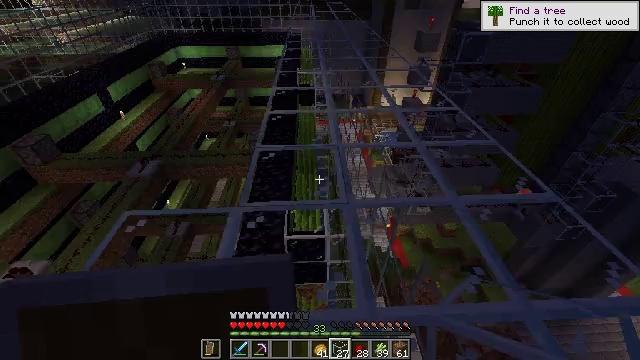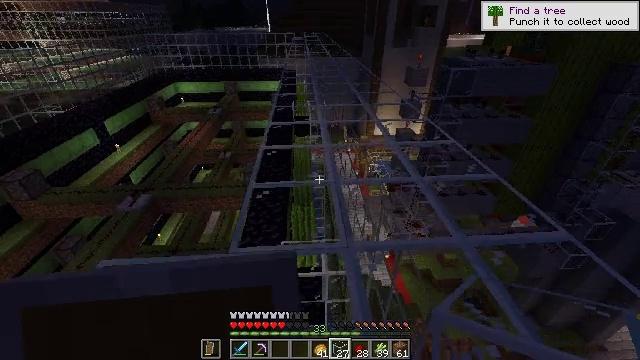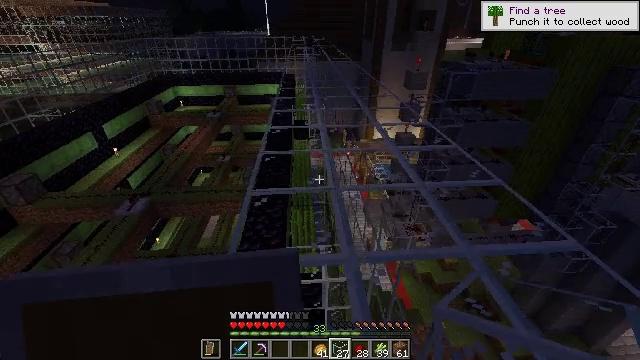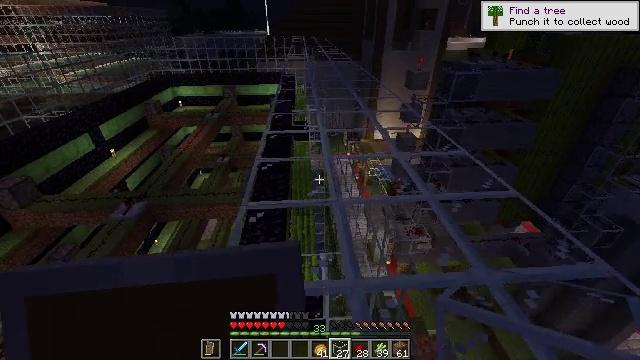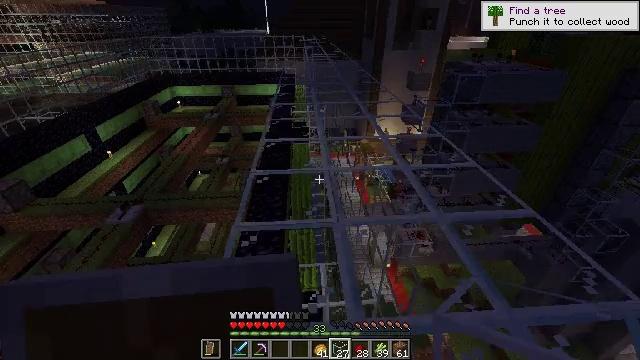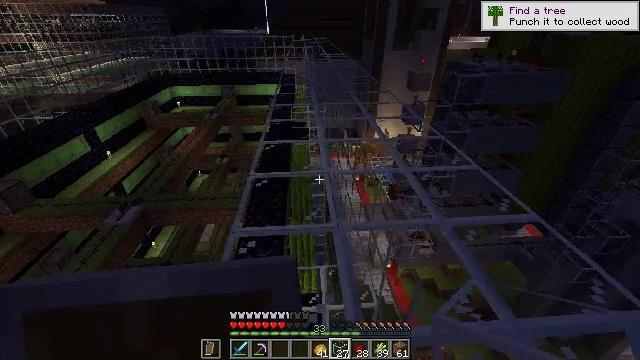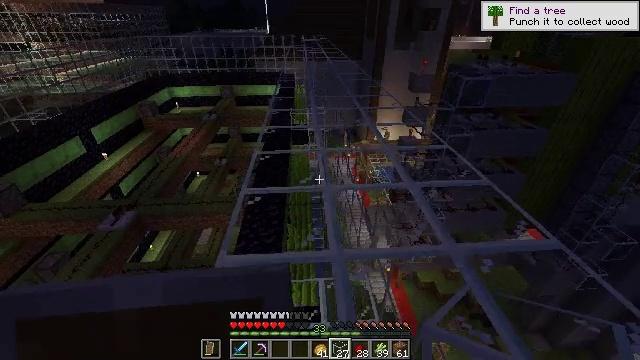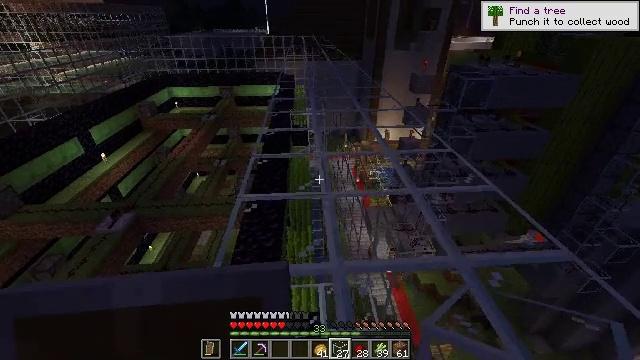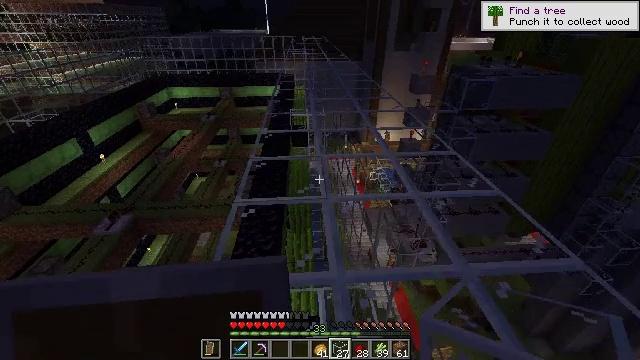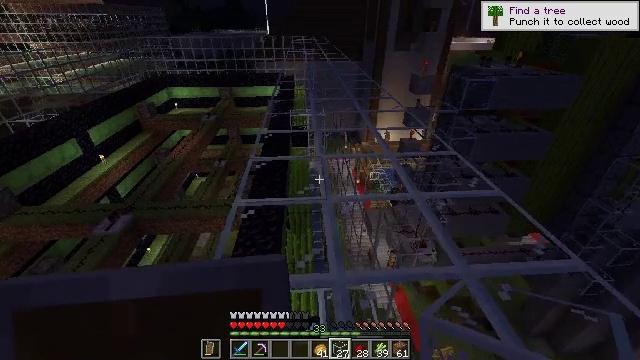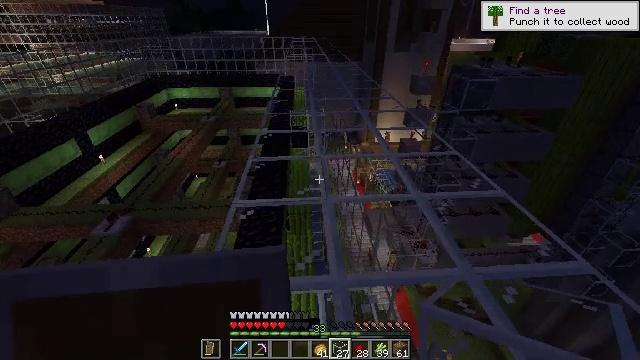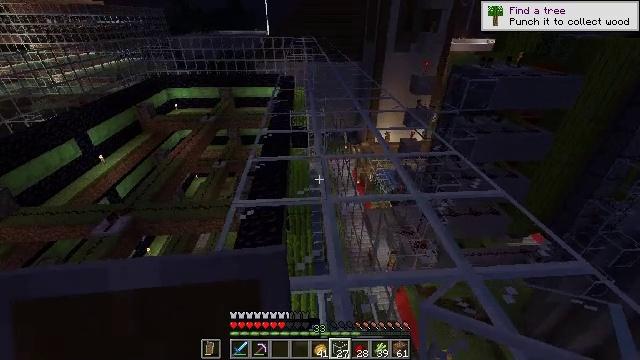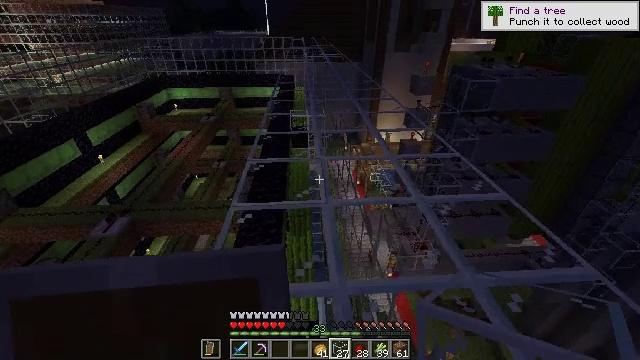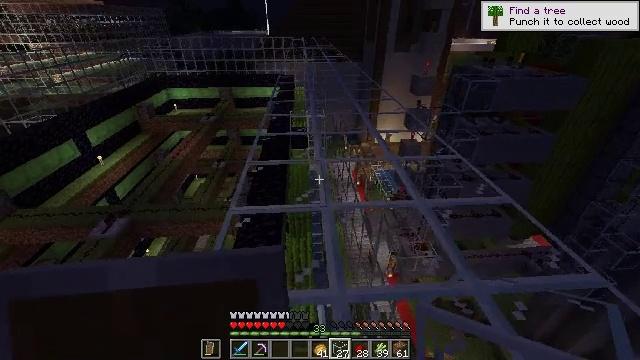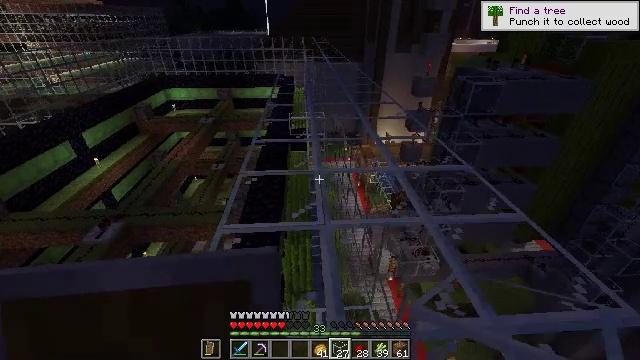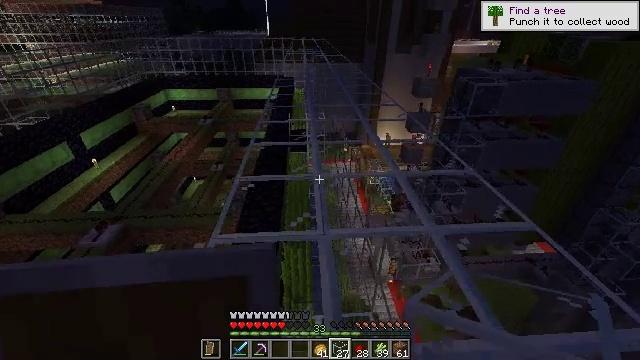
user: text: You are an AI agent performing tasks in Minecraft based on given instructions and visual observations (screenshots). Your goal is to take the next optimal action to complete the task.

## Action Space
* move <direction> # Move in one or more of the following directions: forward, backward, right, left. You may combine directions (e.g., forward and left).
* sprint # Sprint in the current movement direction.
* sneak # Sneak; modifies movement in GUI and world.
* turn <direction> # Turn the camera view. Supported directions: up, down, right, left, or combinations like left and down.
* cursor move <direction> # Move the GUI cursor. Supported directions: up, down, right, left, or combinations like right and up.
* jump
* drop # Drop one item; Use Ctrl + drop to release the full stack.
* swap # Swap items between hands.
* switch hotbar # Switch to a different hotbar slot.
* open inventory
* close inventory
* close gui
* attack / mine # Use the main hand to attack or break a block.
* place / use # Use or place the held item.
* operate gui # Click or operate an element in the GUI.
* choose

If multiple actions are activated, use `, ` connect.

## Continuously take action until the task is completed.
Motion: motion action
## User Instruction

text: Destroy the glass.
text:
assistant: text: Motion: move forward
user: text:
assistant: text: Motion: move forward
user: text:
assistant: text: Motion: move forward
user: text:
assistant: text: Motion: move forward
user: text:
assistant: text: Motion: move forward
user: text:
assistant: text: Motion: move forward
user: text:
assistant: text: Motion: no_op
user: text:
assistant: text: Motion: no_op
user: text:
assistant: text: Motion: no_op
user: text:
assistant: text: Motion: no_op
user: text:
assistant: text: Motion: no_op
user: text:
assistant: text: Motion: move forward
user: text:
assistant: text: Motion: move forward
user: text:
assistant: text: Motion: move forward
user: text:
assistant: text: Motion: move forward
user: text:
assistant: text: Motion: move forward
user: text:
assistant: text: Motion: move forward
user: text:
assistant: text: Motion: move forward
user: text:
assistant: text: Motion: move forward
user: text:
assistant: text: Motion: move forward
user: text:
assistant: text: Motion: move forward
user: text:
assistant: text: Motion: move forward
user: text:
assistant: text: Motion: move forward
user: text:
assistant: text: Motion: move forward, turn left and up
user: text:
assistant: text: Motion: move forward, turn right
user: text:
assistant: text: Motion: move forward, turn right and down
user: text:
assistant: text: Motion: turn right
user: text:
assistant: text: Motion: no_op
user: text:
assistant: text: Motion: no_op
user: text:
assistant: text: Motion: no_op